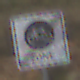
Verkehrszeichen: EndeFahrradzone
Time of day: Midday
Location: Outdoor (Nature)
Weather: Overcast
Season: NotSpecified
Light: Natural